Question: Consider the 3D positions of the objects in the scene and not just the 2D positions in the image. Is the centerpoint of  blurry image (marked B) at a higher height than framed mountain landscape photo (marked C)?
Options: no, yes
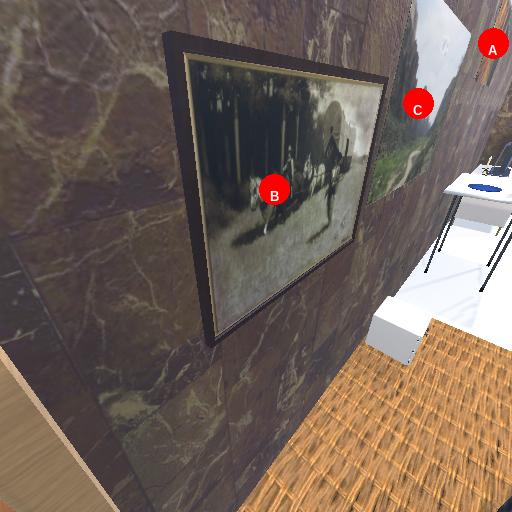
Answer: no